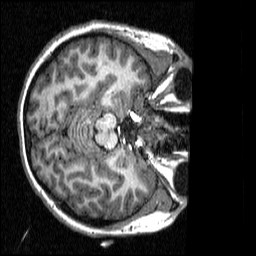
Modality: T1w
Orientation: axial